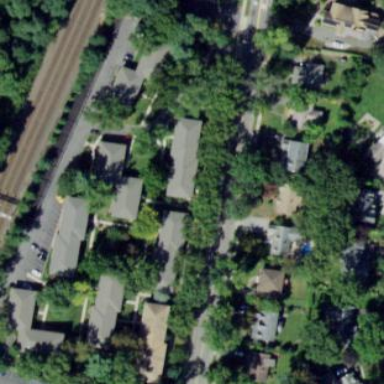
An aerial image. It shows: Residential area with apartments.